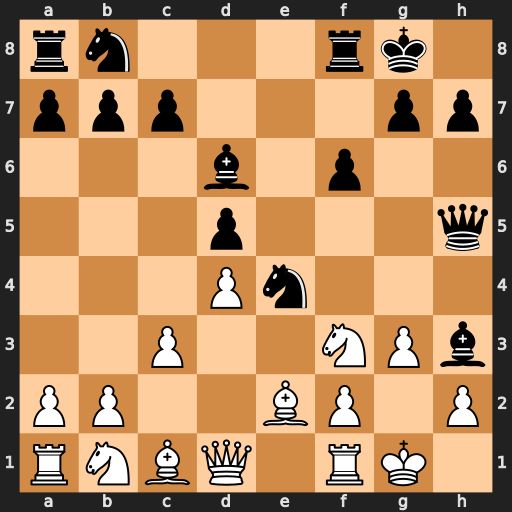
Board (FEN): rn3rk1/ppp3pp/3b1p2/3p3q/3Pn3/2P2NPb/PP2BP1P/RNBQ1RK1
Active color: w
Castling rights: -
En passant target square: -
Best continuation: Ng5 Qxe2 Qxe2